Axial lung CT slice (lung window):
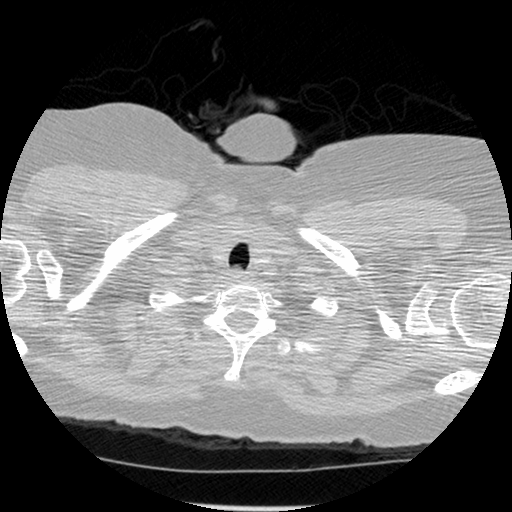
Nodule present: no